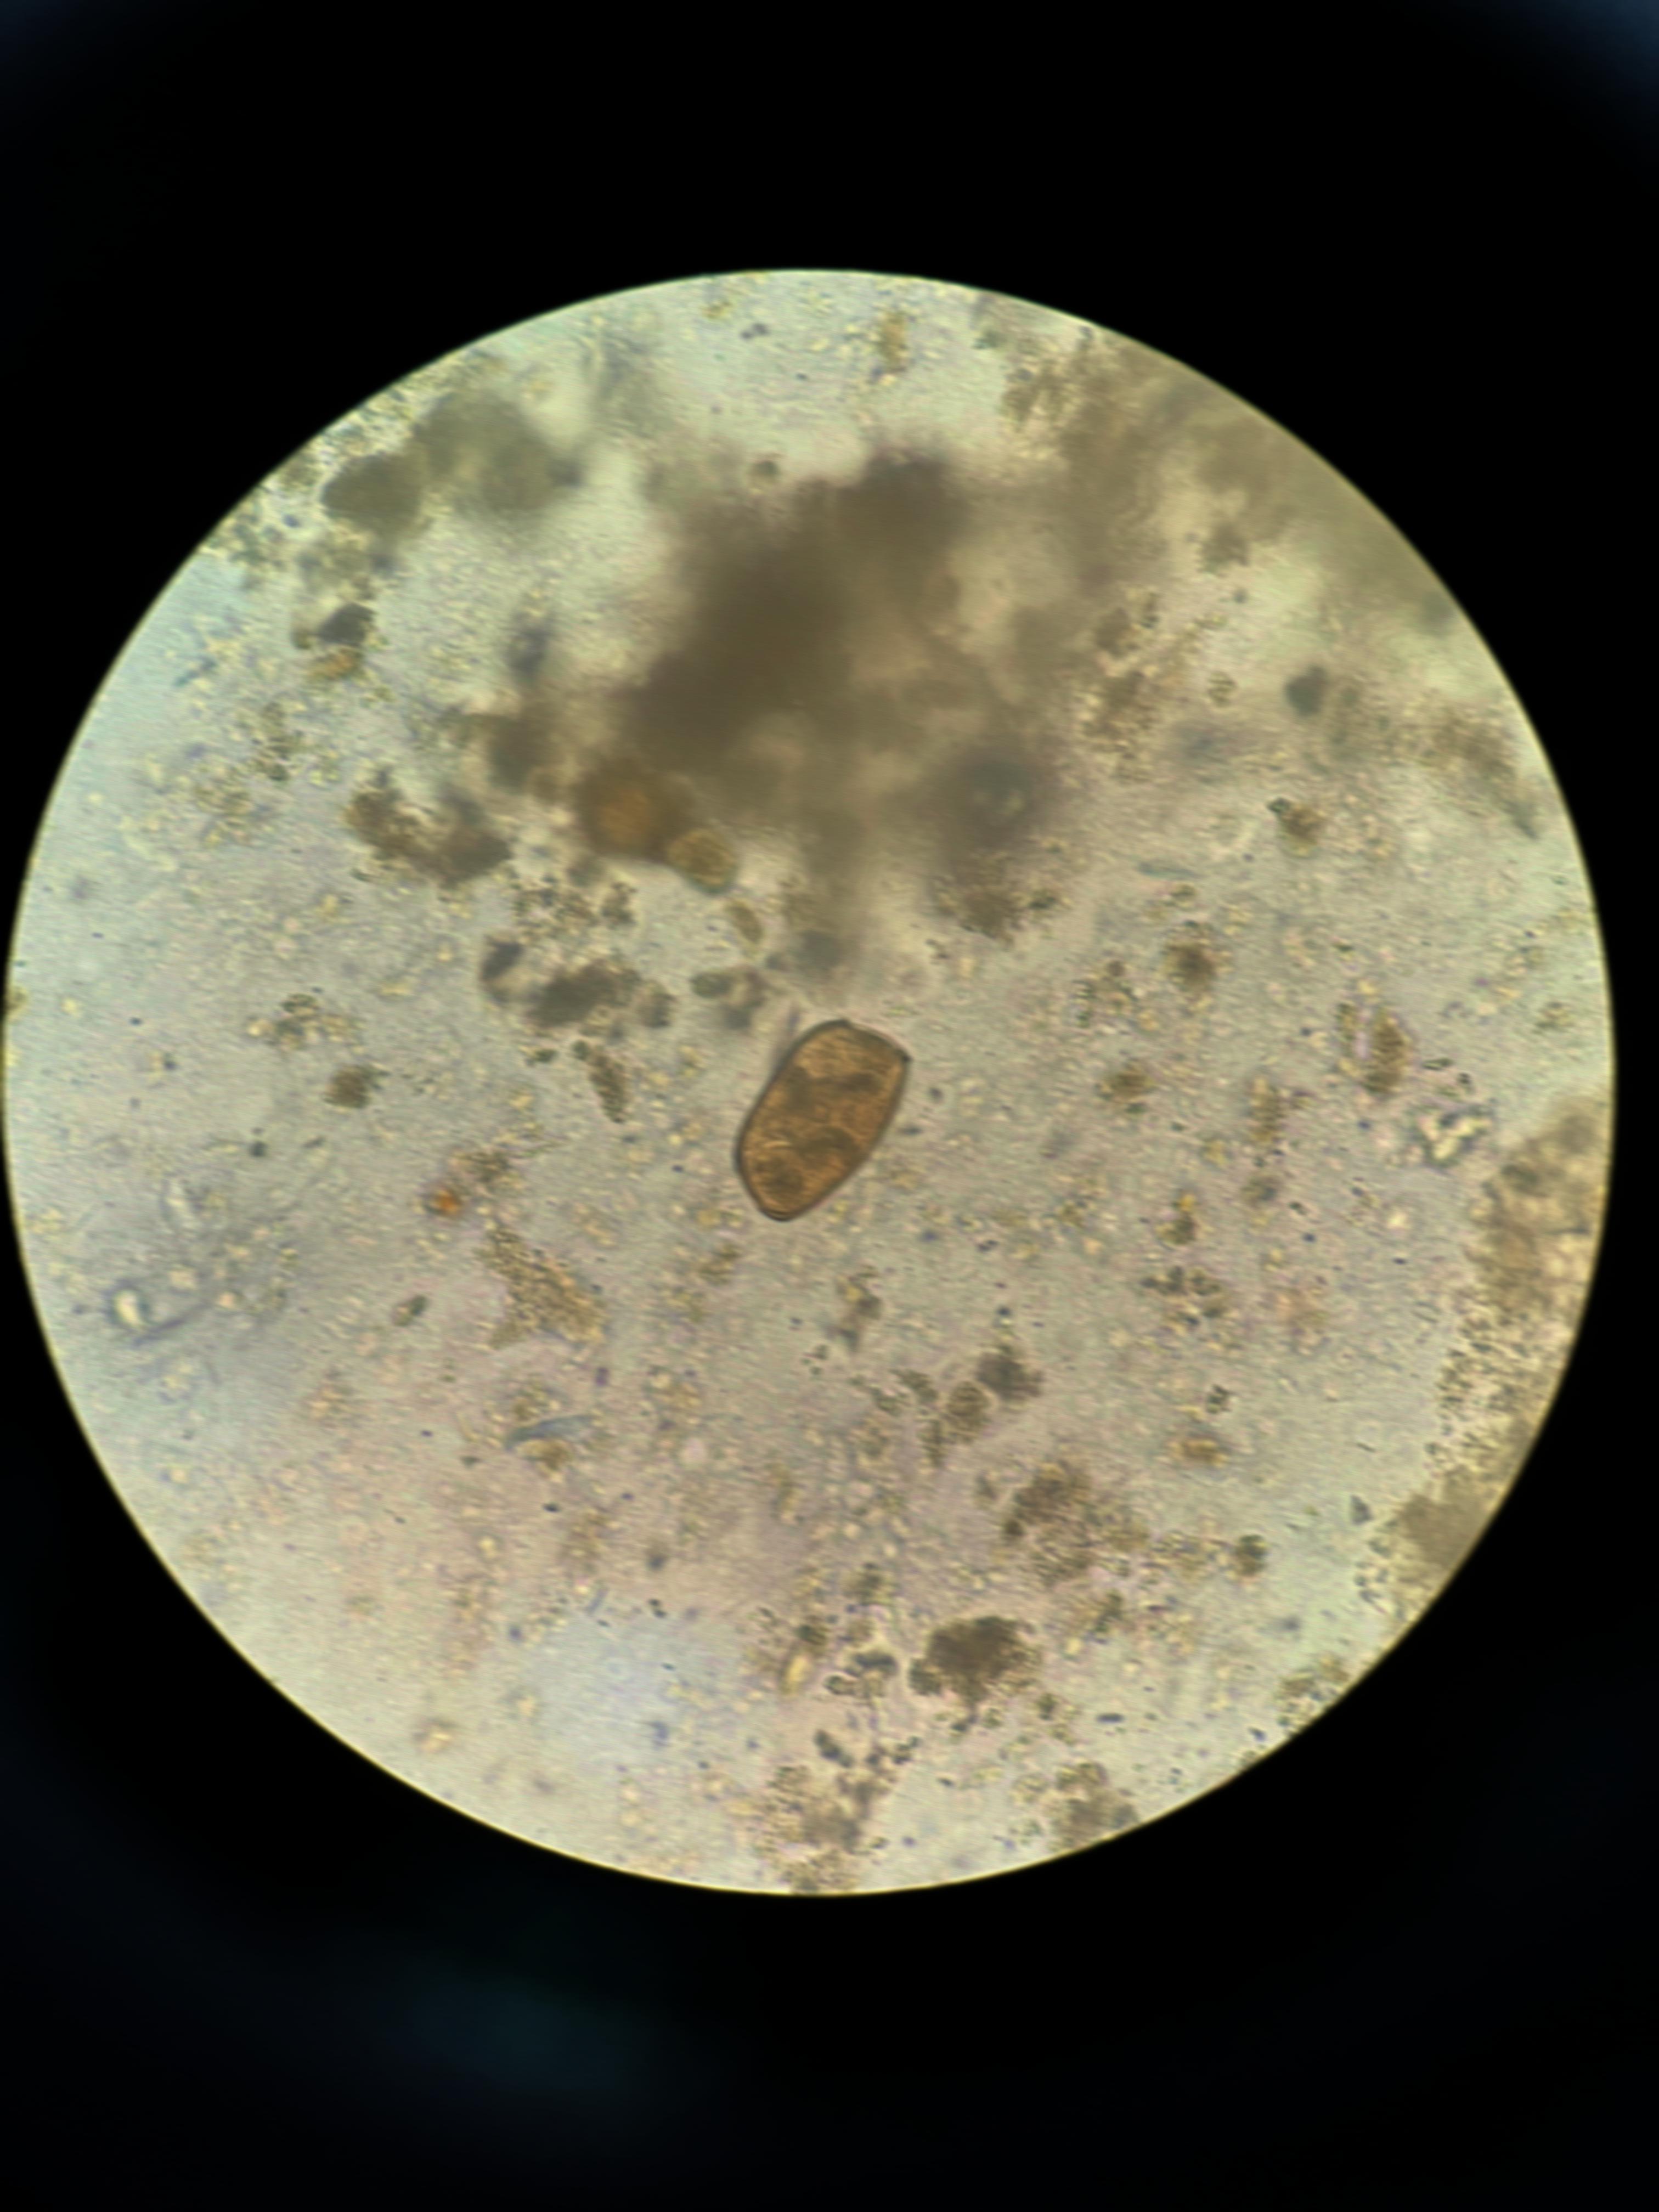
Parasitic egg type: Paragonimus spp